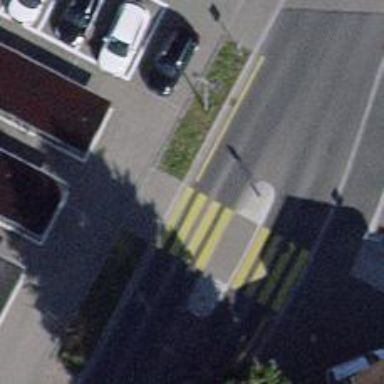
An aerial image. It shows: Left sidewalk along asphalt tertiary road.